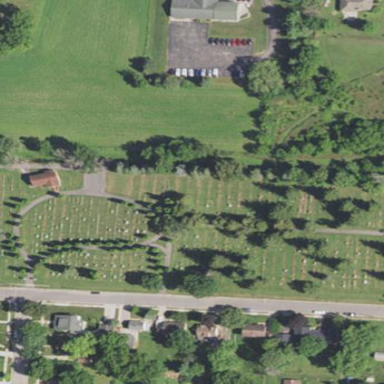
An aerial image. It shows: Cemetery.